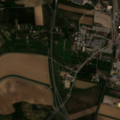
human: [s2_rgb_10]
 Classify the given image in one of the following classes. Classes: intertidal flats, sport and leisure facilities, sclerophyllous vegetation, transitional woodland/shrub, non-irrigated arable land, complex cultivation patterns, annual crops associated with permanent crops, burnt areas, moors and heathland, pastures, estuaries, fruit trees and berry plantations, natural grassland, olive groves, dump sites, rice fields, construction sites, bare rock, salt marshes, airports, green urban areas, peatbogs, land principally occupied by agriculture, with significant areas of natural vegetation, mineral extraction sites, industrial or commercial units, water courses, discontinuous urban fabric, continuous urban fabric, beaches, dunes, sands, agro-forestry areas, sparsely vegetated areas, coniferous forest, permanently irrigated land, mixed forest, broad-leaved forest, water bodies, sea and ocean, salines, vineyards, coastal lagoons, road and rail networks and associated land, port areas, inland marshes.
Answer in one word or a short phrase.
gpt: continuous urban fabric, discontinuous urban fabric, industrial or commercial units, non-irrigated arable land, complex cultivation patterns